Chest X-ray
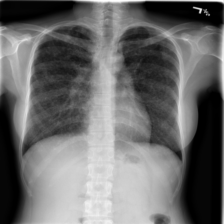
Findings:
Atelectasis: negative
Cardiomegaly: negative
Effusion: negative
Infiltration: negative
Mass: negative
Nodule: negative
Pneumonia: negative
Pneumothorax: negative
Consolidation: negative
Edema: negative
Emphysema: negative
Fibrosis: negative
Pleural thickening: negative
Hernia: negative